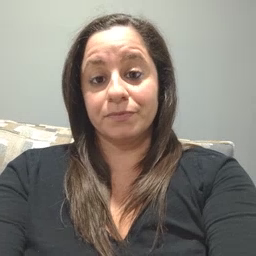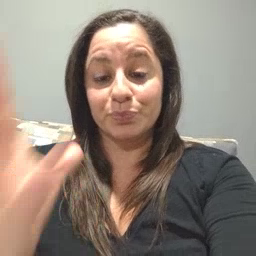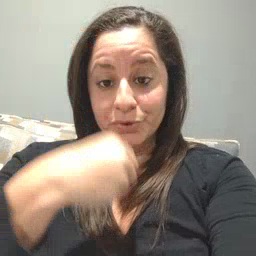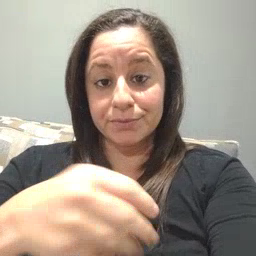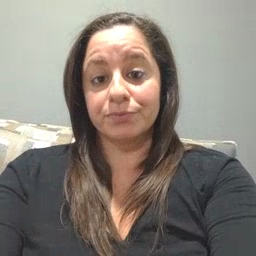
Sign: pretty